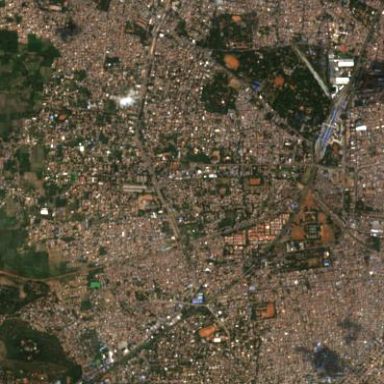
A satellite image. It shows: Urban residential area.